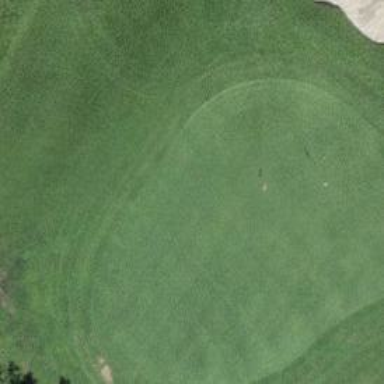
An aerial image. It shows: Picturesque green golfing area with grass land use.